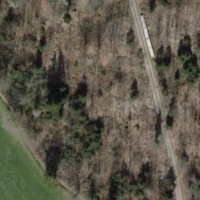
EUNIS habitat code: 44
Species observed at this site:
Quercus robur